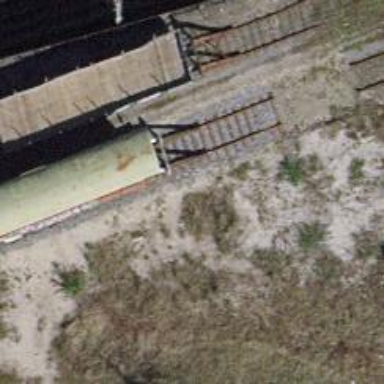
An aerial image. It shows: Railway buffer stop.